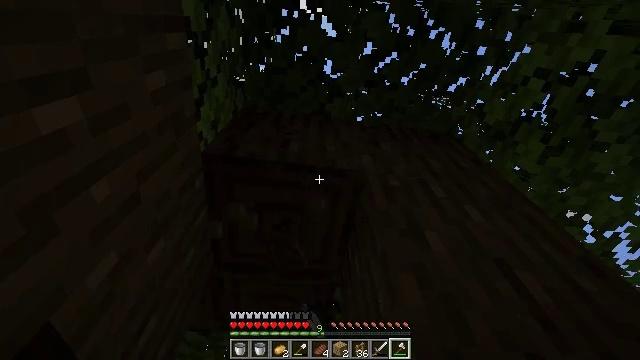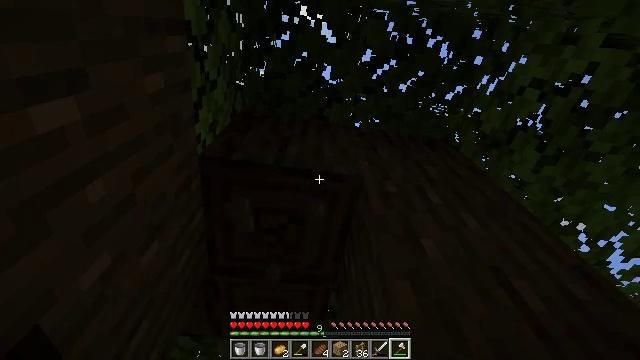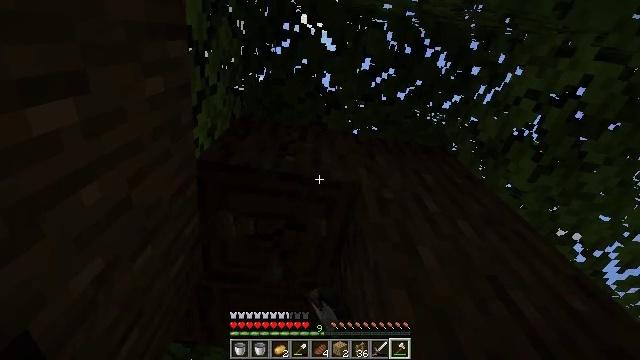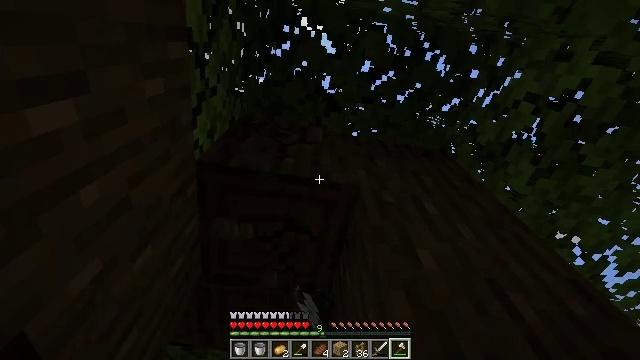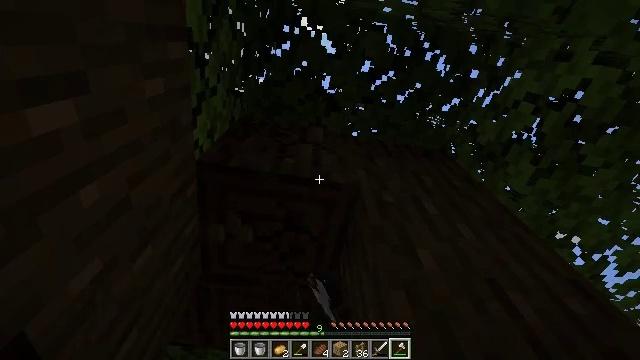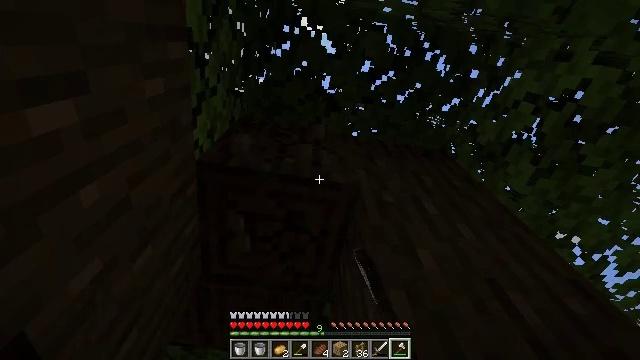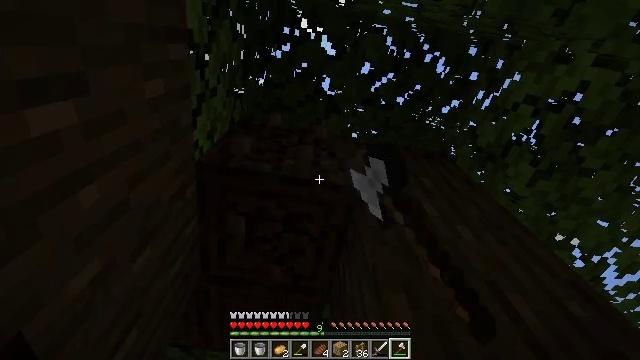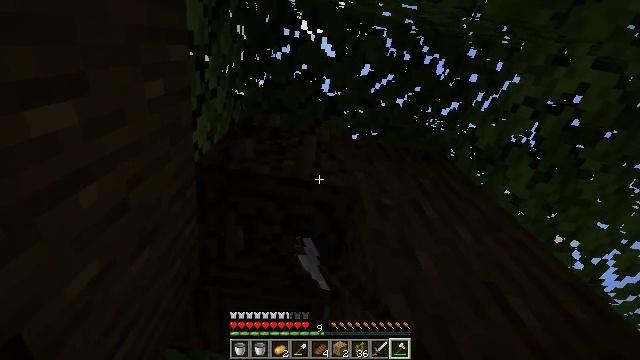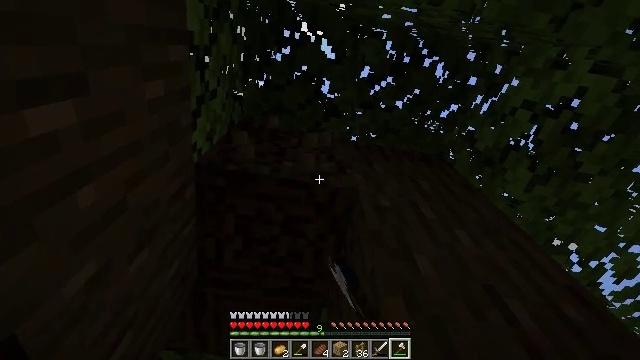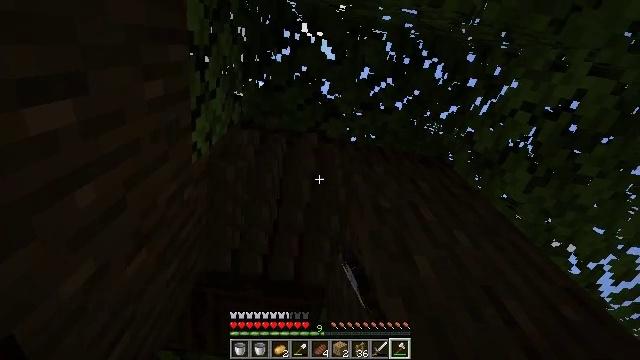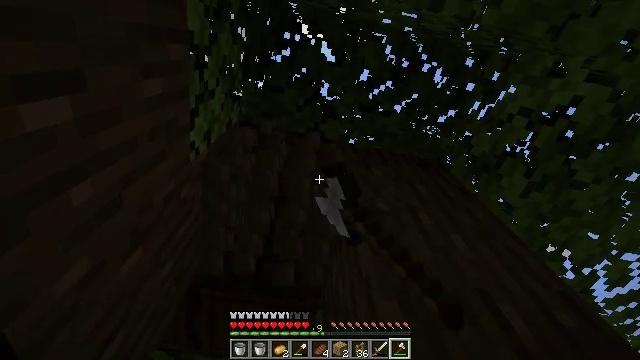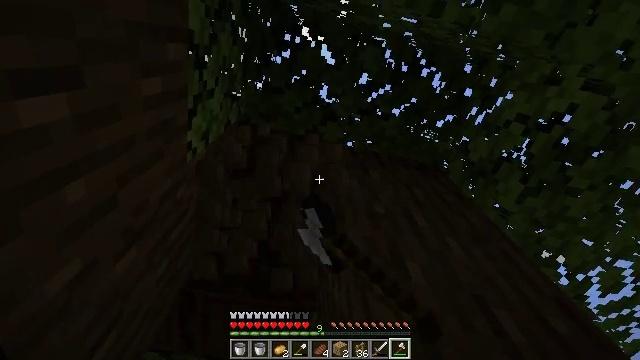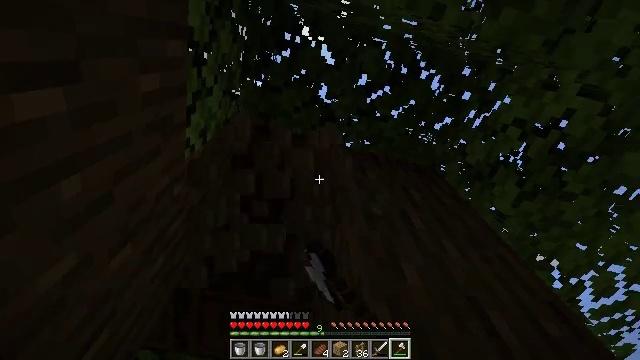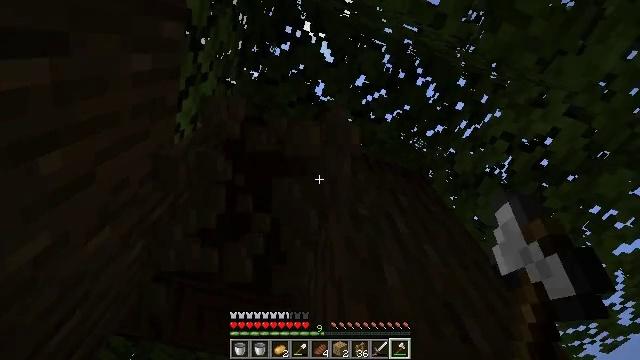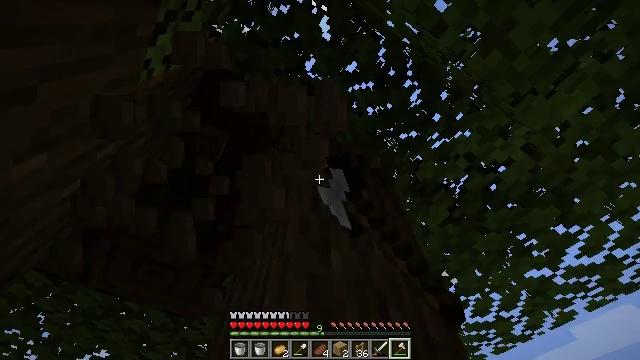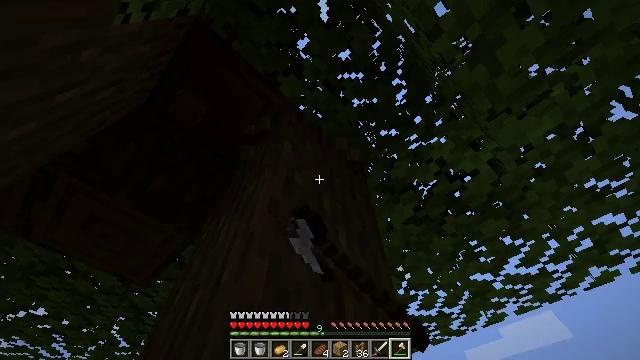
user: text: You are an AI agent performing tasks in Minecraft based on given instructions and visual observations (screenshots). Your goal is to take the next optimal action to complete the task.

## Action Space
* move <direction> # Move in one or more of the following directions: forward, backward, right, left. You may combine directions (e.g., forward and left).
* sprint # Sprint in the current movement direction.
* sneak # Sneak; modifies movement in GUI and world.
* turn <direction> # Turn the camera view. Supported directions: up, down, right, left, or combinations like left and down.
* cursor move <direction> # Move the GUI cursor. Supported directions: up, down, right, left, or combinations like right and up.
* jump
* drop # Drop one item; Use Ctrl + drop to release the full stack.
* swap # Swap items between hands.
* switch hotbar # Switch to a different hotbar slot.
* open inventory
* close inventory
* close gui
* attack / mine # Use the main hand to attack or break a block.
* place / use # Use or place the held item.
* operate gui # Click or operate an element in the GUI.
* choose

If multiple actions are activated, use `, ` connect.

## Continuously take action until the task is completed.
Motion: motion action
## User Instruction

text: Break the dark oak log in the forest.
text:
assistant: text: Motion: turn right and up, attack / mine
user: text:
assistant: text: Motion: turn right and up, attack / mine
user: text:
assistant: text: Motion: attack / mine
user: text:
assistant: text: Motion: attack / mine
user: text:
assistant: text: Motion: attack / mine
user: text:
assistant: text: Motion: attack / mine
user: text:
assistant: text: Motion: attack / mine
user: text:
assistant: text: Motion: attack / mine
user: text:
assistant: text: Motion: attack / mine
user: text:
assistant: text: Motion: turn right, attack / mine
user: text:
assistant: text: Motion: turn right, attack / mine
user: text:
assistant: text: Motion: turn right, attack / mine
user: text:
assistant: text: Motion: turn right, attack / mine
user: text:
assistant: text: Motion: turn right and down, attack / mine
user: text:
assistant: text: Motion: turn right and down, attack / mine
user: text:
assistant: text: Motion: turn right, attack / mine
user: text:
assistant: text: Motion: attack / mine
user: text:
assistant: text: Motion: attack / mine
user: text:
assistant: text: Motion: attack / mine
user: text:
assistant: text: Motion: attack / mine
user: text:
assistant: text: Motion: attack / mine
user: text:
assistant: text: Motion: attack / mine
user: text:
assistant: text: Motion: attack / mine
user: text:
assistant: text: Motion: attack / mine
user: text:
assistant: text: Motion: attack / mine
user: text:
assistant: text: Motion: attack / mine
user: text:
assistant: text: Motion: attack / mine
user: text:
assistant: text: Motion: attack / mine
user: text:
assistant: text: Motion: attack / mine
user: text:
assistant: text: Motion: attack / mine